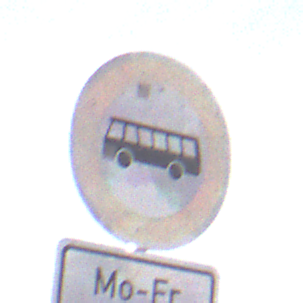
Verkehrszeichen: VerbotKraftomnibusse
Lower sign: ZeitangabenMitBeschraenkungAufWochentage2
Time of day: MorningAfternoon
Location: Outdoor (Nature)
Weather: PartlyCloudy
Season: NotSpecified
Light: Natural